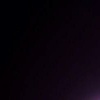
Label: space